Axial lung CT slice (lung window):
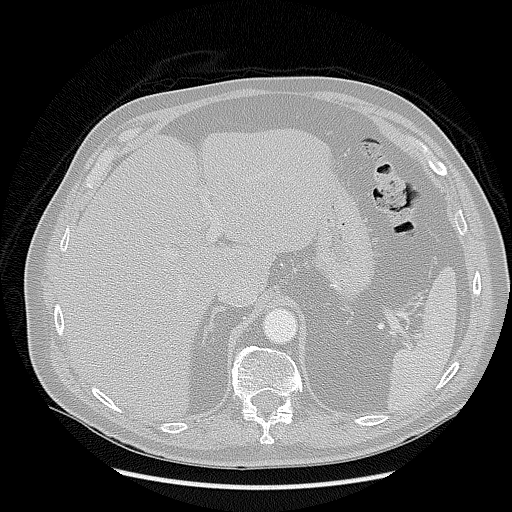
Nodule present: no